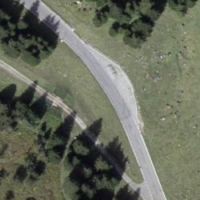
EUNIS habitat code: 31
Species observed at this site:
Phyteuma orbiculare